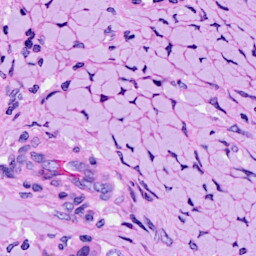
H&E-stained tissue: Ovarian